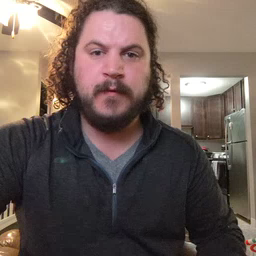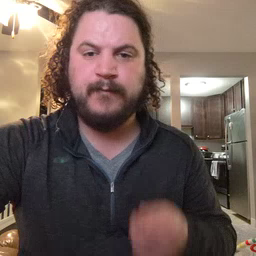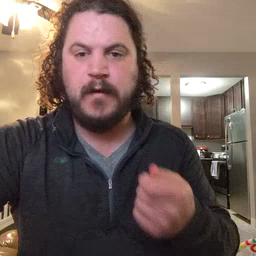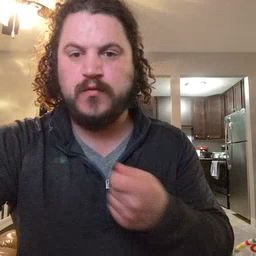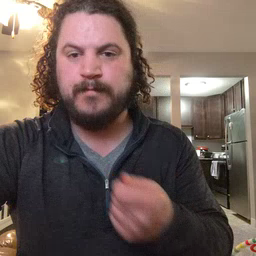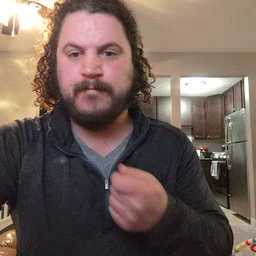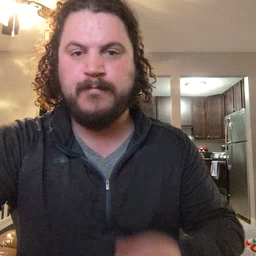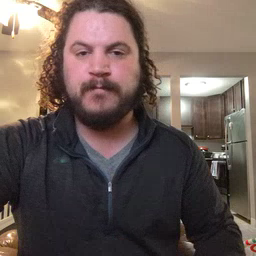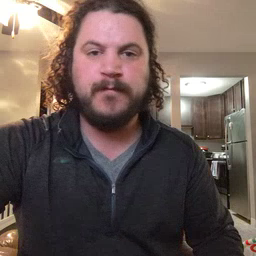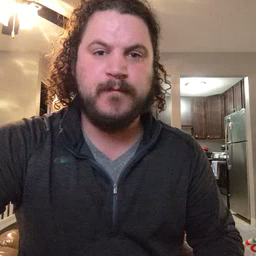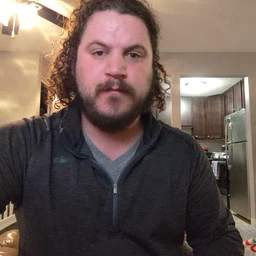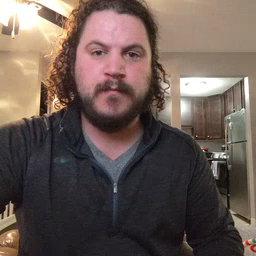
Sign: vacuum